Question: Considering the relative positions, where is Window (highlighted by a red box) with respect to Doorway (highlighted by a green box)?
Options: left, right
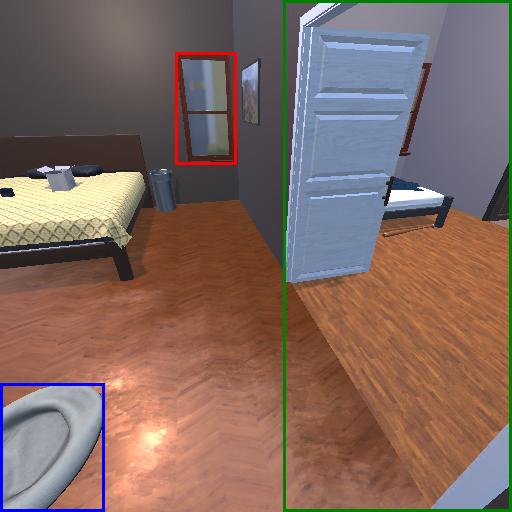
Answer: left